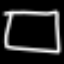
Label: square